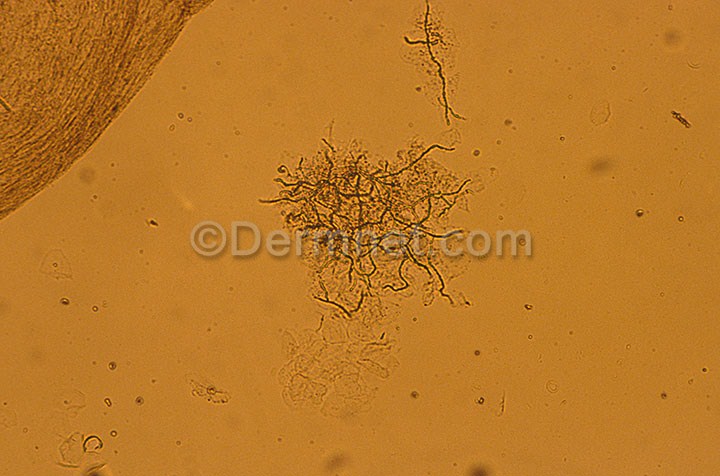
Disease: Tinea Ringworm Candidiasis and other Fungal Infections